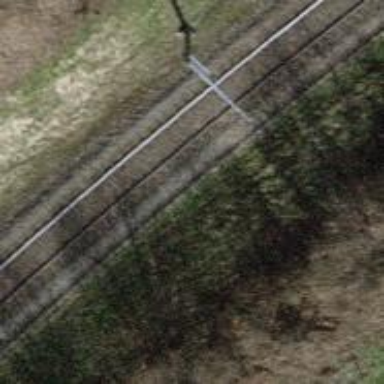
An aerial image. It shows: Single railway track with electrified contact line.